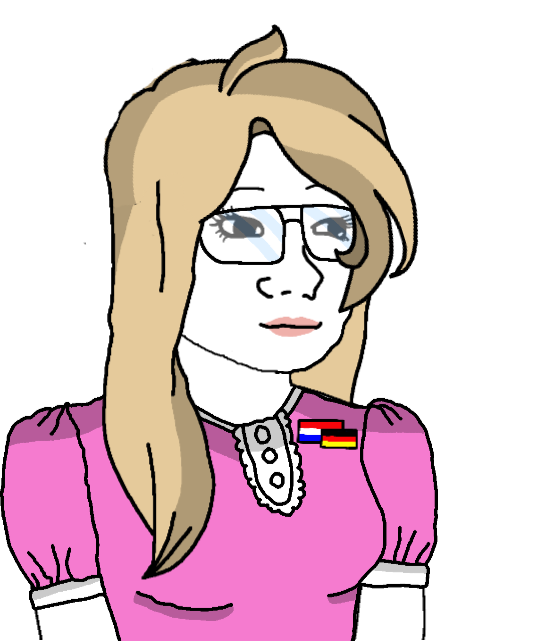
Label: 5_Trad_Wife